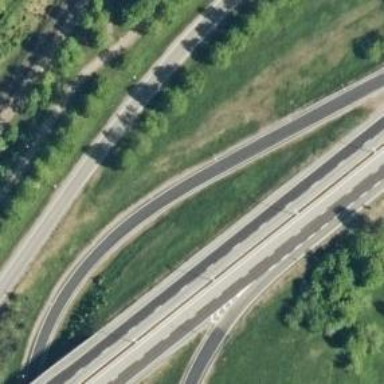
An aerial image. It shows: Trunk link highway with asphalt surface.